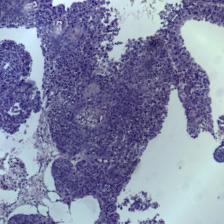
Diagnosis: OSCC